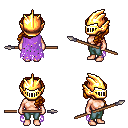
a pixel art fantasy rpg character, female body template, human, light skin, maroon tattered cape, teal pants, brunette princess hairstyle, gold helm, spear, four views (front, back, left, right), 2x2 character sprite sheet, small pixel art, hard edges, no anti-aliasing